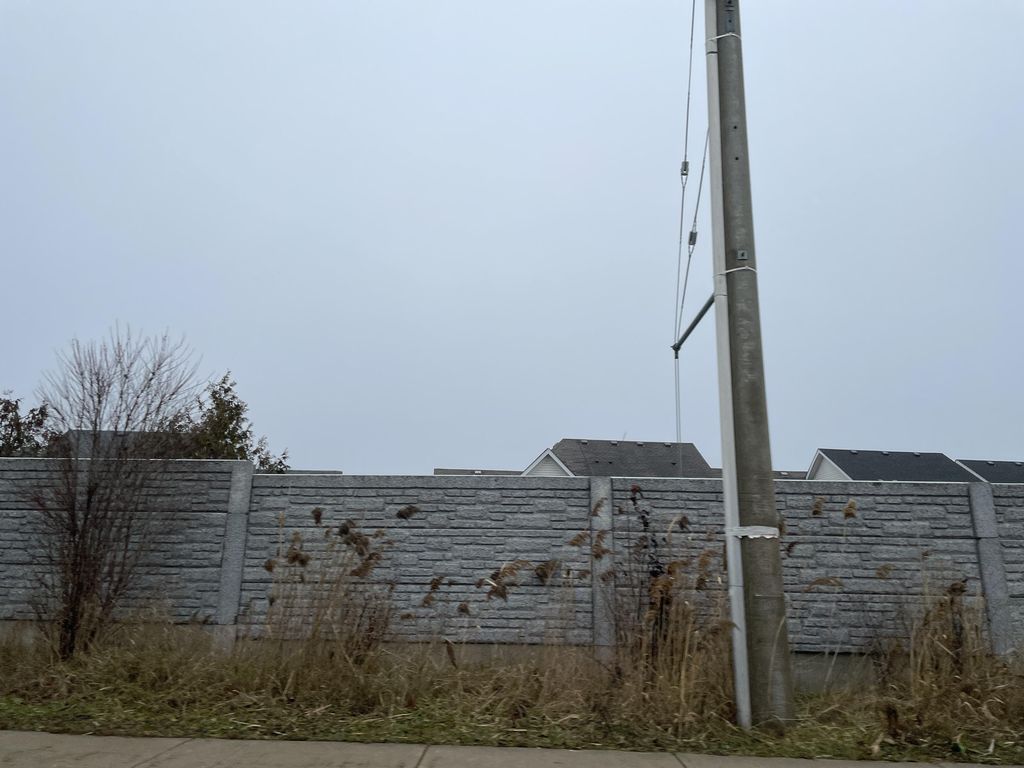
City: kitchener-waterloo